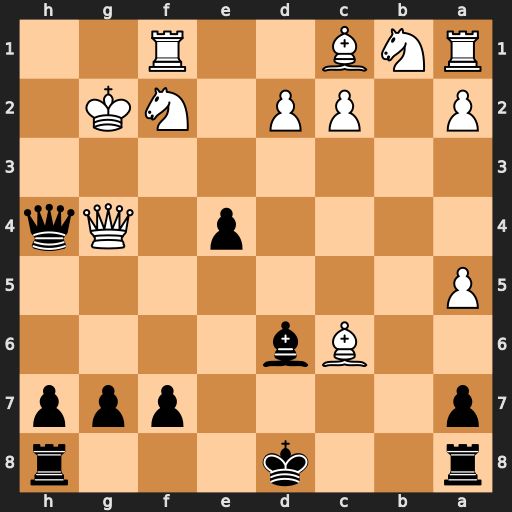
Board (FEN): r2k3r/p4ppp/2Bb4/P7/4p1Qq/8/P1PP1NK1/RNB2R2
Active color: b
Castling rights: -
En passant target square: -
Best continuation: Qh2#